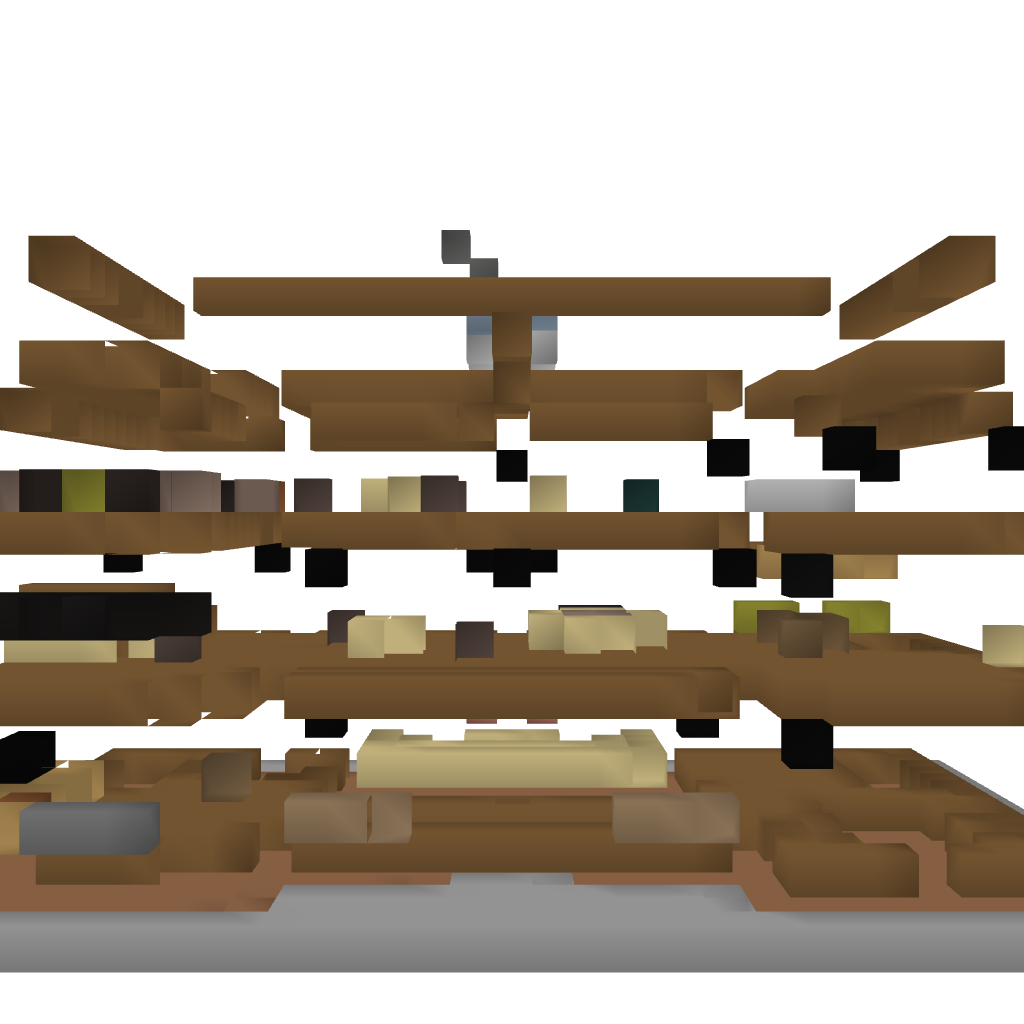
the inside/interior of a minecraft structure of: German Tudor Style House